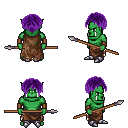
a pixel art fantasy rpg character, male body template, orc, green skin, brown tattered cape, robe skirt, purple parted hairstyle, leather bracers, metal boots, spear, four views (front, back, left, right), 2x2 character sprite sheet, small pixel art, hard edges, no anti-aliasing